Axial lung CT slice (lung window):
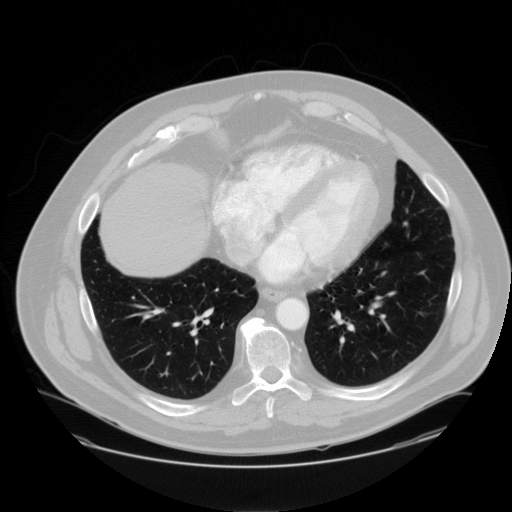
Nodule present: no